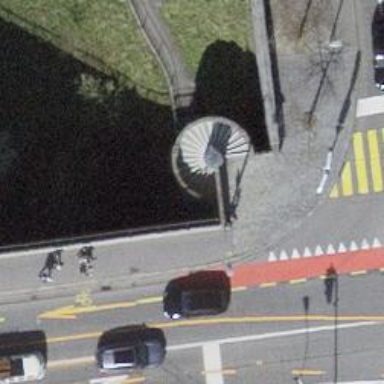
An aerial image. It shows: Asphalt footway with tunnel.